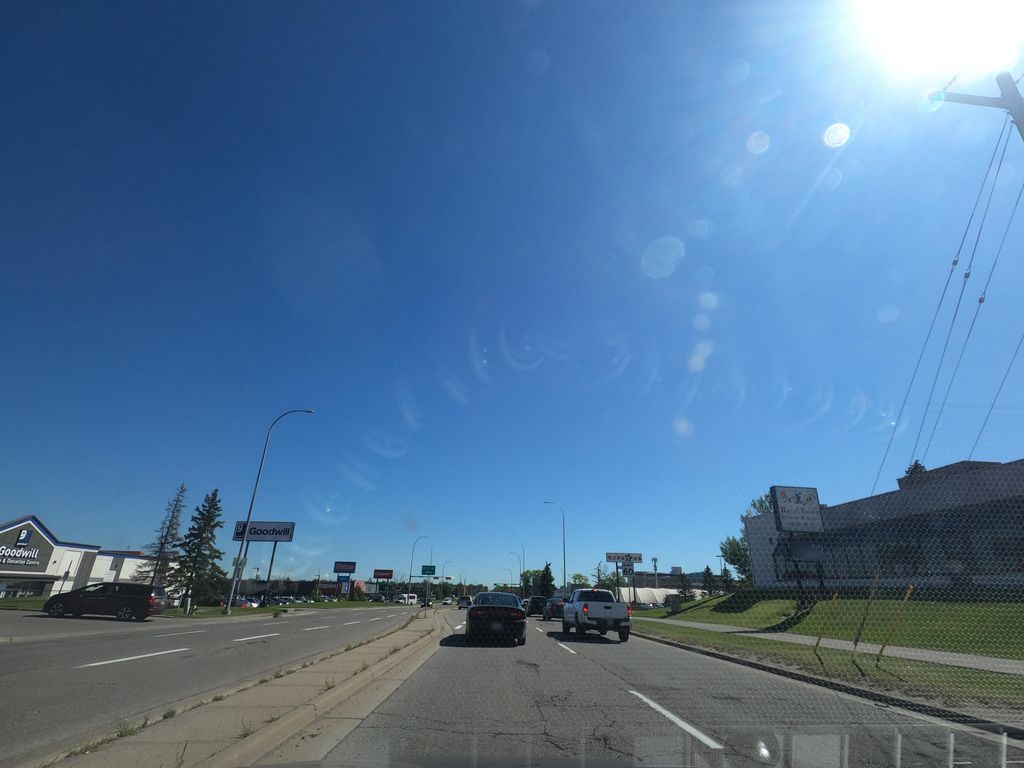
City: calgary